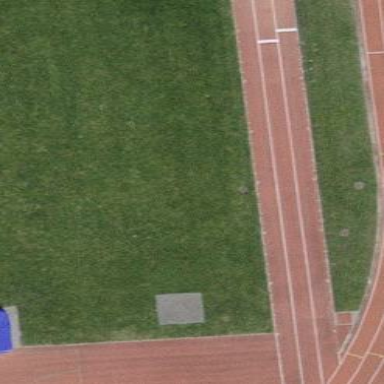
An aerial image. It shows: Athletics track located in leisure land area.